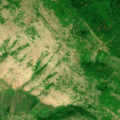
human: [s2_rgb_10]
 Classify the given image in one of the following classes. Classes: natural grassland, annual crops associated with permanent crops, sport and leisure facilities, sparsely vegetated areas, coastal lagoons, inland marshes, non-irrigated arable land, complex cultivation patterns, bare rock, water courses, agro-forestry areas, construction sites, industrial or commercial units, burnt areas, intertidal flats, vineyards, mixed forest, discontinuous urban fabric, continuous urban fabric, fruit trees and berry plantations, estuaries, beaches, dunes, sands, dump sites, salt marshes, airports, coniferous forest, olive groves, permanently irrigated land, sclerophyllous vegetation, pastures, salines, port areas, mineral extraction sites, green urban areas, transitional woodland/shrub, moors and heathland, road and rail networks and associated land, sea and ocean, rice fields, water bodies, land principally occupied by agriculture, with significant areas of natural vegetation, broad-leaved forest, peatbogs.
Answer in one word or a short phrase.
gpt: pastures, natural grassland, transitional woodland/shrub